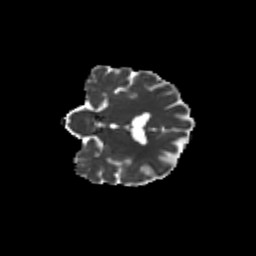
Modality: MD
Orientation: coronal
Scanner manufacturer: siemens
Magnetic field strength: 3 T
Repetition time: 9.2 s
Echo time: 0.084 s